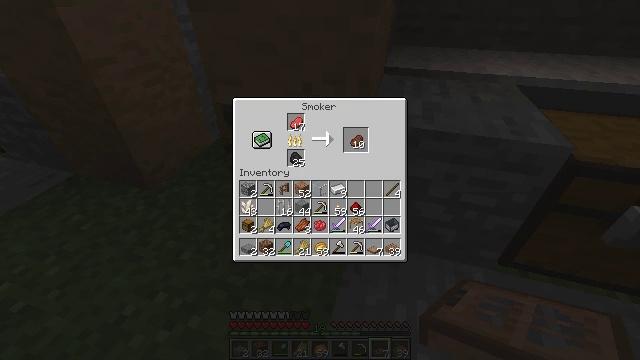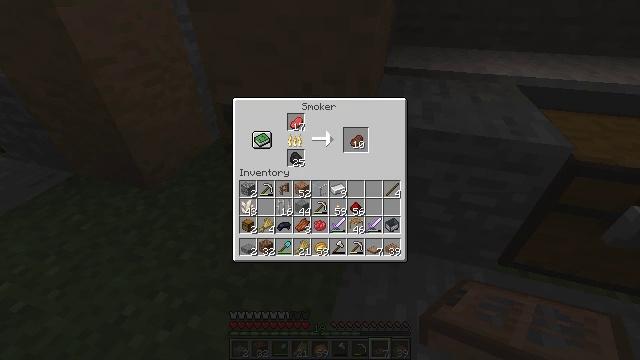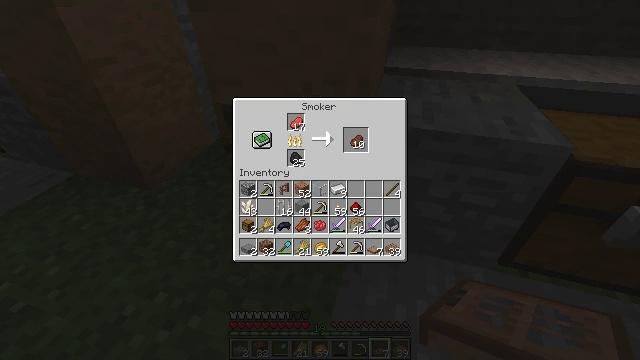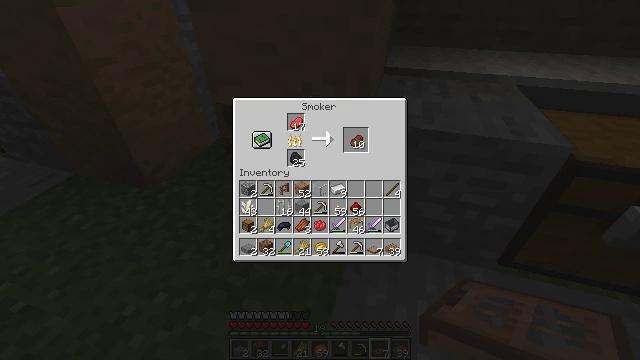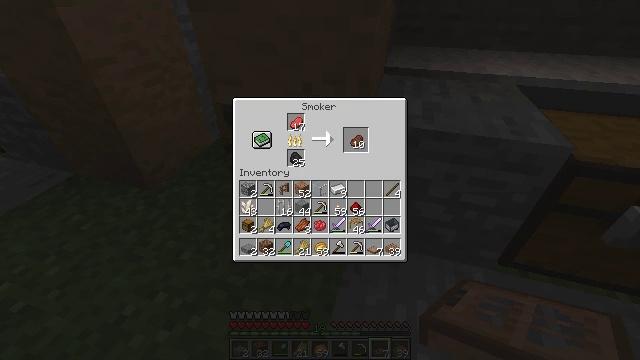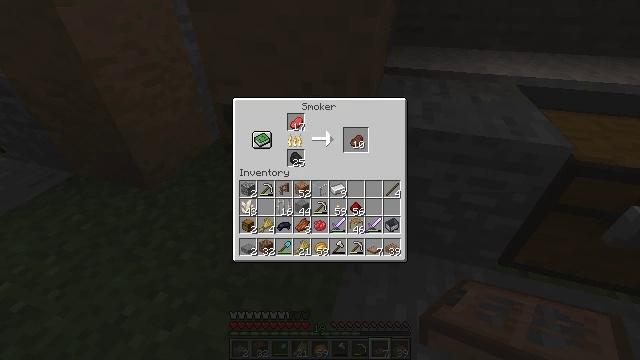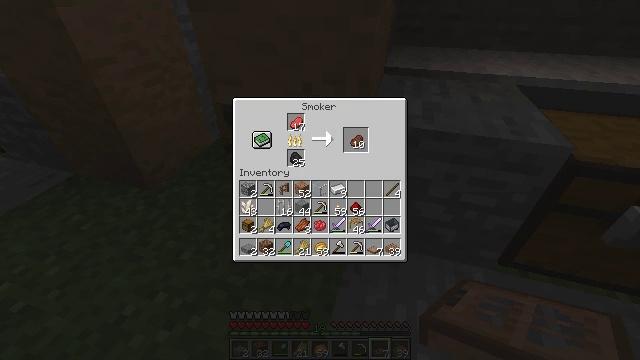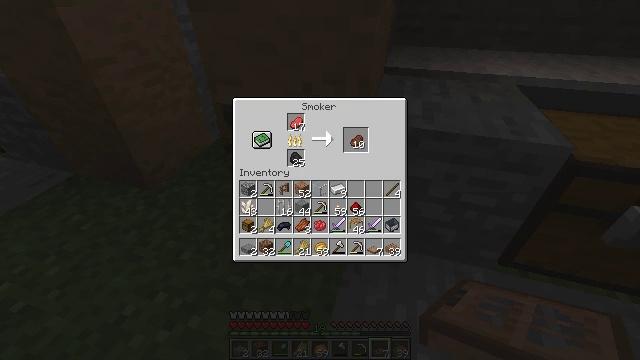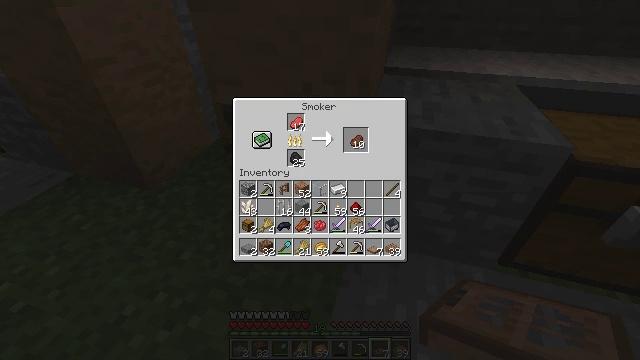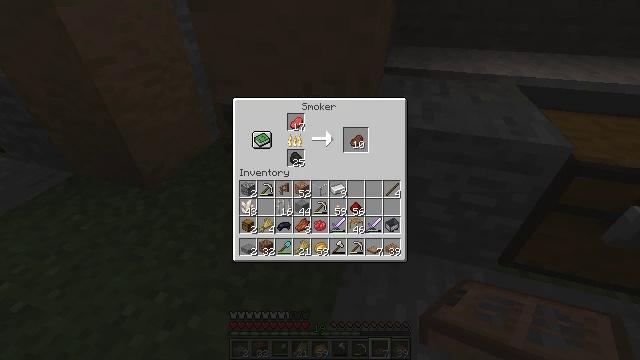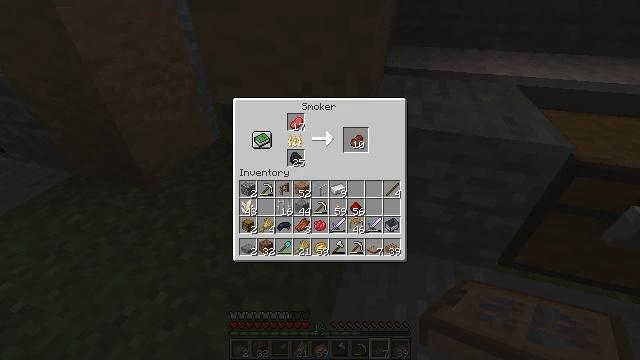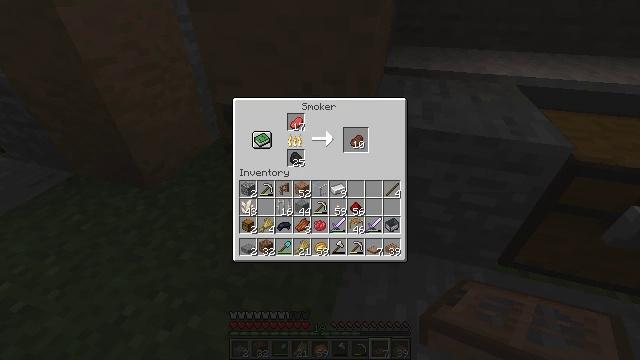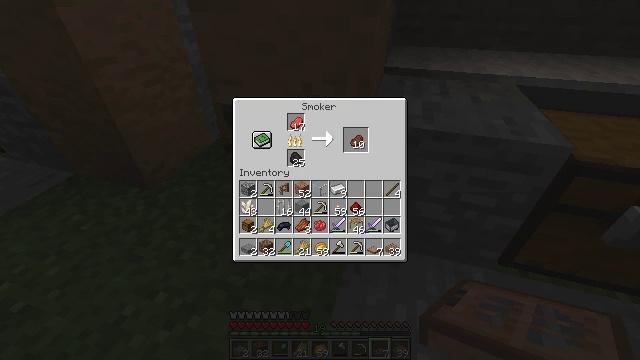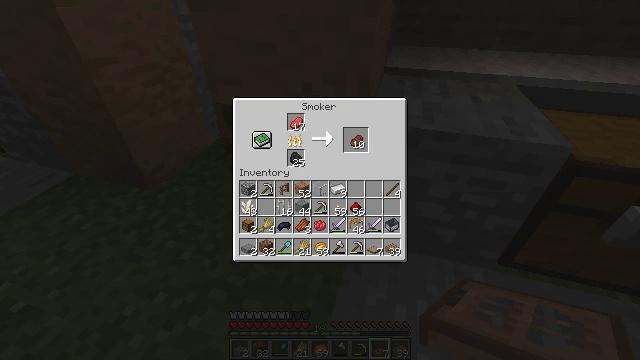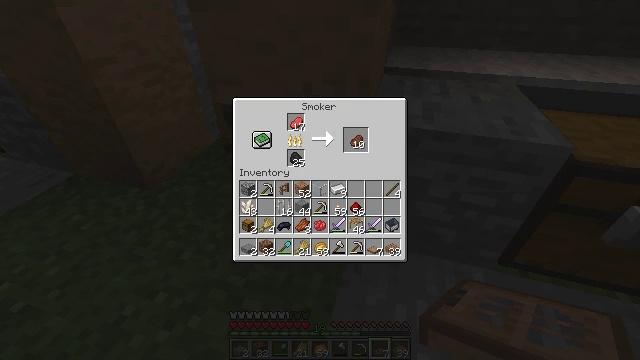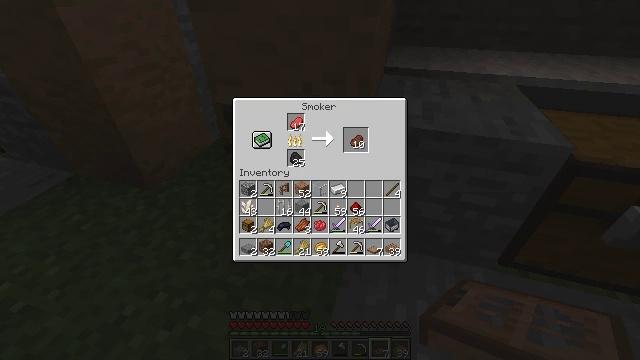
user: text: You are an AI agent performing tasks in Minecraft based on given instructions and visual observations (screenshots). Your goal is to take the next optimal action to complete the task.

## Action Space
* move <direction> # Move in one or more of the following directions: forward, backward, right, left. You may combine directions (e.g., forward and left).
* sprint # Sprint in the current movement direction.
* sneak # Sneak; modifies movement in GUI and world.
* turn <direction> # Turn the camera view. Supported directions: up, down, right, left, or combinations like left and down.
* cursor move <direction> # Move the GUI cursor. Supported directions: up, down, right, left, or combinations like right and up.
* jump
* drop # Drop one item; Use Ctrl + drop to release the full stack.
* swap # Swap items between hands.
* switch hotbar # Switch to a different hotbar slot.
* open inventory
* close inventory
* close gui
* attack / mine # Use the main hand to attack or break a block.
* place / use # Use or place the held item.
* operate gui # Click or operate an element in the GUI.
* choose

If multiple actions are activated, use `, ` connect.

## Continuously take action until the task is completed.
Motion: motion action
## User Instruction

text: Gather stripped jungle log by holding the left button.
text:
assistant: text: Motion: no_op
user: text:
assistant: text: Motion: no_op
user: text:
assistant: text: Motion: no_op
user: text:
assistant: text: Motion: no_op
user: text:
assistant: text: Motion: no_op
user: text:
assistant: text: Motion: no_op
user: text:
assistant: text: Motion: no_op
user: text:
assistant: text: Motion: no_op
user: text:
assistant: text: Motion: no_op
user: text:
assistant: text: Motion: no_op
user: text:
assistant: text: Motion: no_op
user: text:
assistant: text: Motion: no_op
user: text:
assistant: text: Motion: no_op
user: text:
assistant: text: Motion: no_op
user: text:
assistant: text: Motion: no_op
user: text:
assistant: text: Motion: no_op
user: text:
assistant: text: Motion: no_op
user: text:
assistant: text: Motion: no_op
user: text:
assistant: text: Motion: no_op
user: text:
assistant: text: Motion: no_op
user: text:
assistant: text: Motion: no_op
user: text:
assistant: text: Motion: no_op
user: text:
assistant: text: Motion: no_op
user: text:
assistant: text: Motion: no_op
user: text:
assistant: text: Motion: no_op
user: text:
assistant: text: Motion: no_op
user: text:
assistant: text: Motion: no_op
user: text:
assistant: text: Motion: no_op
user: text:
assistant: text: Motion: no_op
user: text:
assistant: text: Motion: no_op